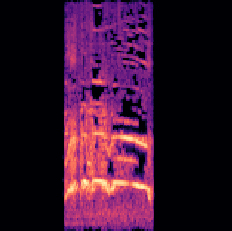
Sound class: Rooster